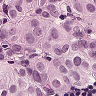
Metastatic tissue present: yes